Aerial crown-view tile of a tropical tree (Barro Colorado Island, Panama), acquired 20240611:
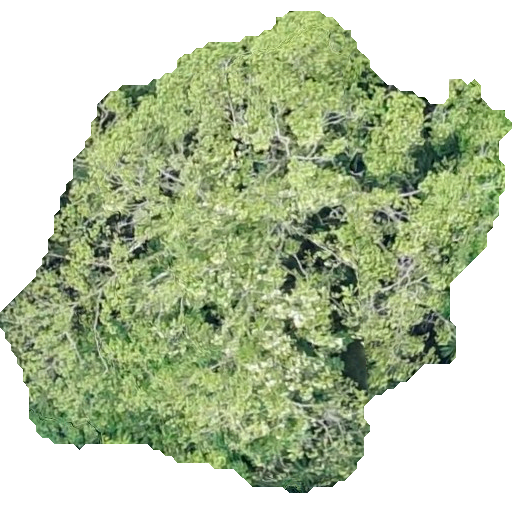
Species: Luehea seemannii
GBIF accepted scientific name: Luehea seemannii
Crown area: 253.628 m²